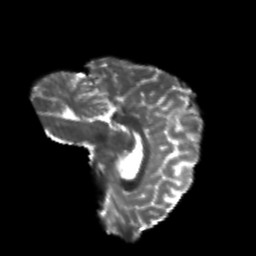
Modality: T2w
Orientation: sagittal
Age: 23
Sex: female
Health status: healthy
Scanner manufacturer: philips
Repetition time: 7.39 s
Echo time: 0.08599 s